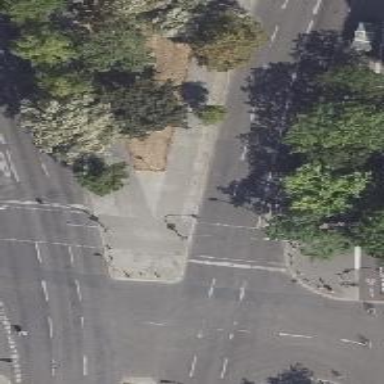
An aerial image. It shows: Crossing on the footway with traffic signals.